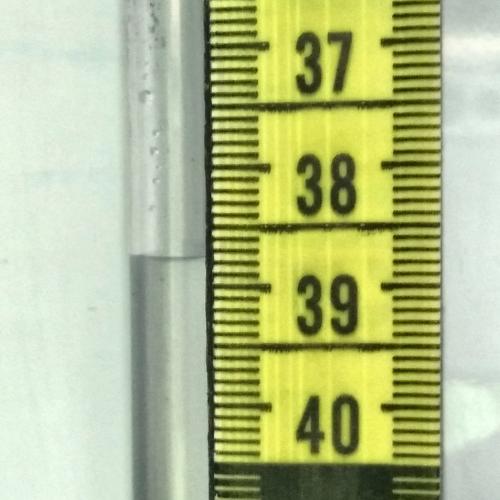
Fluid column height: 38.8 cm